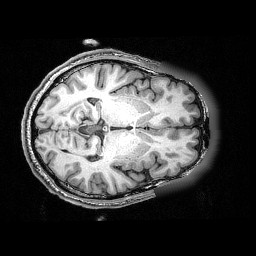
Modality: T1w
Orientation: axial
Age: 51
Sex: male
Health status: ill
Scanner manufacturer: siemens
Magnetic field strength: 3 T
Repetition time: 0.0025 s
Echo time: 0.00336 s